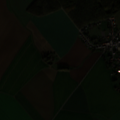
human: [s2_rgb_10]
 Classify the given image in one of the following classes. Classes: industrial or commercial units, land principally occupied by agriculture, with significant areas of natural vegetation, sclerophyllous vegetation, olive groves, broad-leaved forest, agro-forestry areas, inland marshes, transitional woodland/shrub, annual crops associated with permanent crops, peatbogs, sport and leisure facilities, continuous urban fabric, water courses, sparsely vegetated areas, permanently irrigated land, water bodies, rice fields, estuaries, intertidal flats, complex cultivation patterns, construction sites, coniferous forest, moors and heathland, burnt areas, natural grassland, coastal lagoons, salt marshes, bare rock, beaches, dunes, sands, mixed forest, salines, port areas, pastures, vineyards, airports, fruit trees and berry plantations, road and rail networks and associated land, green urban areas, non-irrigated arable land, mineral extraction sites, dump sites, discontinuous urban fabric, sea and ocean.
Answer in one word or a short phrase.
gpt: discontinuous urban fabric, non-irrigated arable land, broad-leaved forest